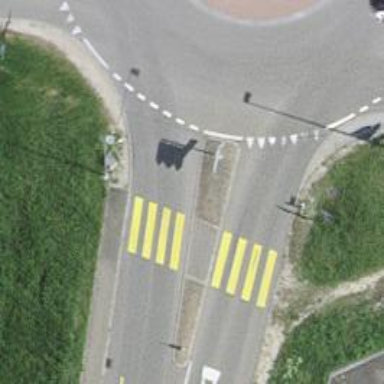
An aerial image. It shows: Primary road with asphalt surface.